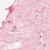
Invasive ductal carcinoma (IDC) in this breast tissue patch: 0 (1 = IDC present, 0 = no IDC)